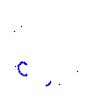
Particle: kaon